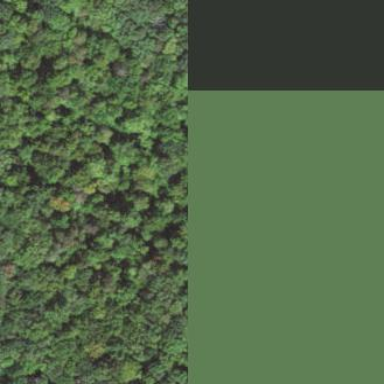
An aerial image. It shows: Mixed leaf woodland.